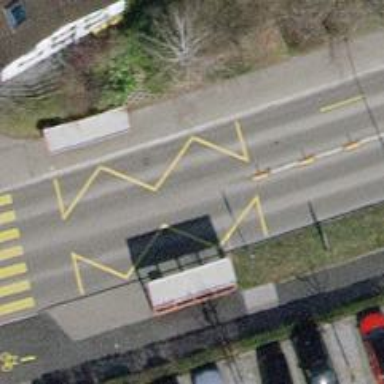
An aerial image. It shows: Bus stop equipped with public transport stop position.